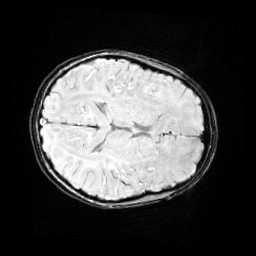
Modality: SWI
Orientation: axial
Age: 11
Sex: female
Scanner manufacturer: siemens
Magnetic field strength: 3 T
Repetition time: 0.027 s
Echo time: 0.02 s